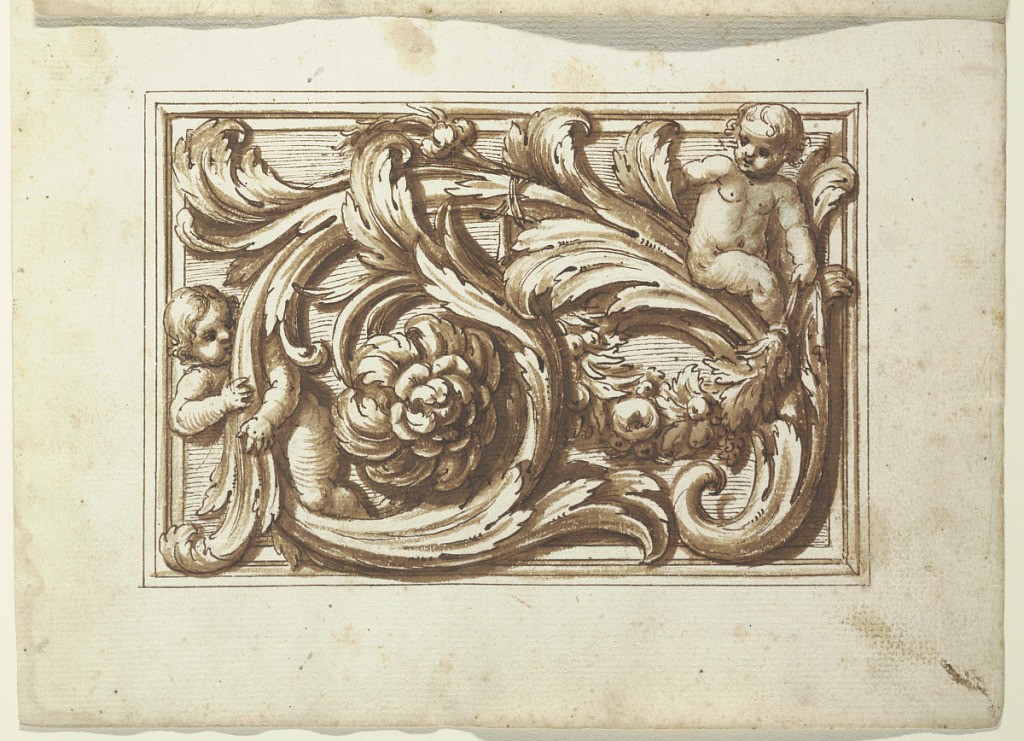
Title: One of a set of projects for a title page and decoration of a horizontal panel
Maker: Francesco Bedeschini, Italian
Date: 1675-1699
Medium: Pen, brush, sepia
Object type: Drawing
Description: The panel has an elaborated frame, the outermost borderline of which frames the drawing. Two putti and a blossoming flower. Intended to be engraved